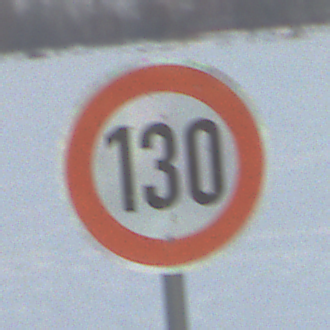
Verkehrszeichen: Geschwindigkeit130
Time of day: SunriseSunset
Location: Outdoor (Nature)
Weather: PartlyCloudy
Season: NotSpecified
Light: Natural